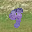
Label: 9